八年级 · 画法几何学
(7 分) 如图, 方格纸中有三个点 $A, B, C$, 要求作一个四边形使这三个点在这个四边形的边 (包括顶点）上，且四边形的顶点在方格的顶点上.

(甲图)

(乙图)

(丙图)

(1) 在甲图中作出的四边形是中心对称图形但不是轴对称图形;

(2) 在乙图中作出的四边形是轴对称图形但不是中心对称图形;

(3) 在丙图中作出的四边形既是轴对称图形又是中心对称图形.
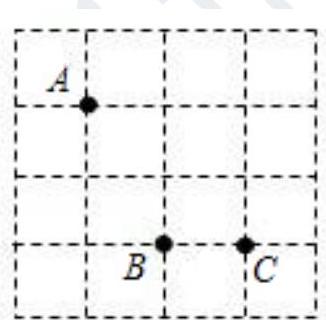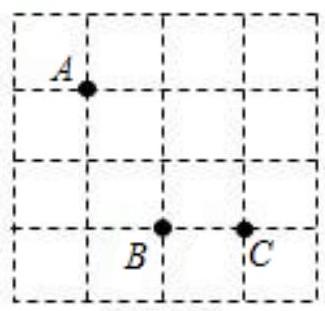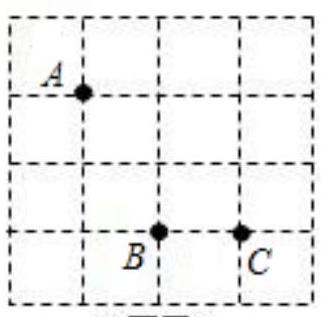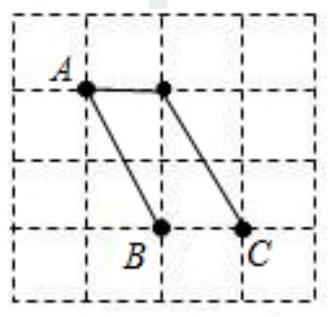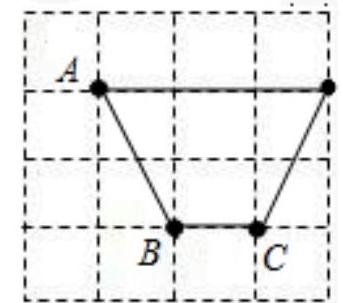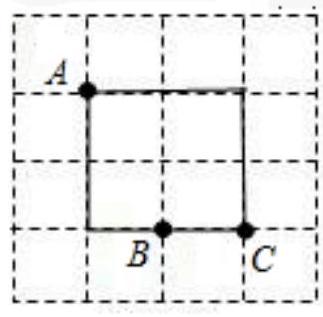
答案: 解: (1) 甲图: 平行四边形,

(2) 乙图: 等腰梯形,

(3) 丙图: 正方形.

(甲图)

(乙图)

(丙图)